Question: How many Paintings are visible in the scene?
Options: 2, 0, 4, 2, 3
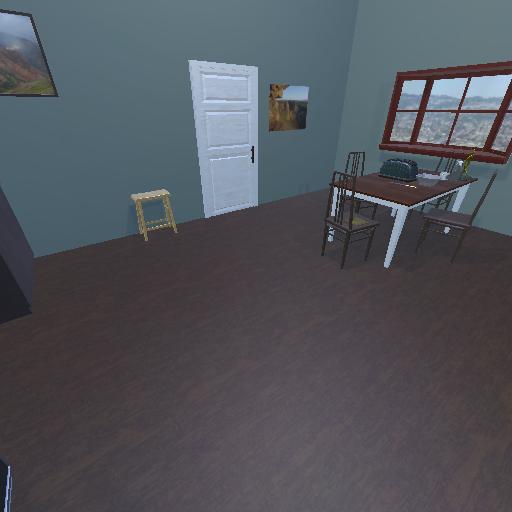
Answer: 2